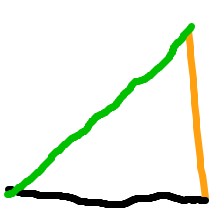
Shape: triangle